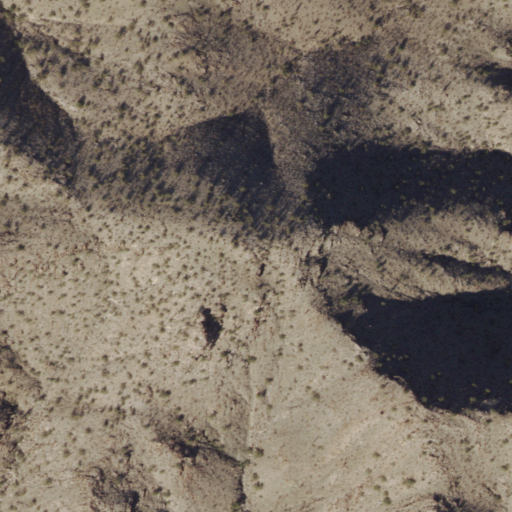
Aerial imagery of mountain in Arizona named Camp Bouse Peak containing only shrub